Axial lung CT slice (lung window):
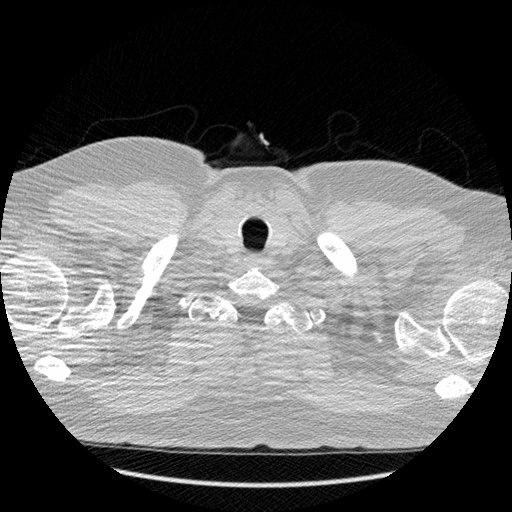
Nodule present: no